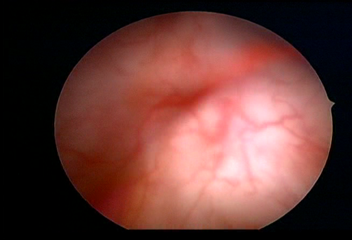
Modality: WLC
Class: Normal mucosa
Bladder cancer association: No